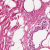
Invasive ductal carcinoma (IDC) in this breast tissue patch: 0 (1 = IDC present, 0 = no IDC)